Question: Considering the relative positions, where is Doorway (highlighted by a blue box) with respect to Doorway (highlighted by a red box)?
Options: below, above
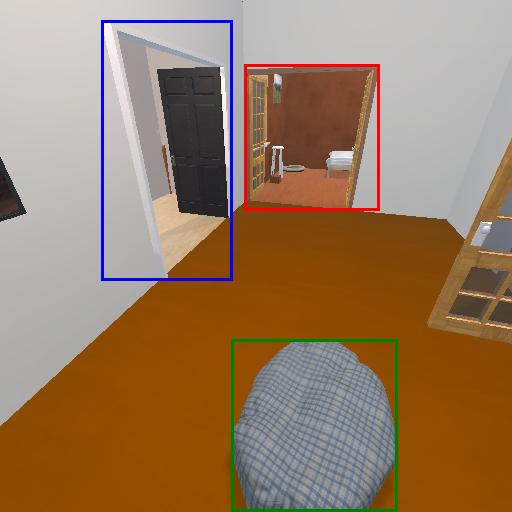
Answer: below